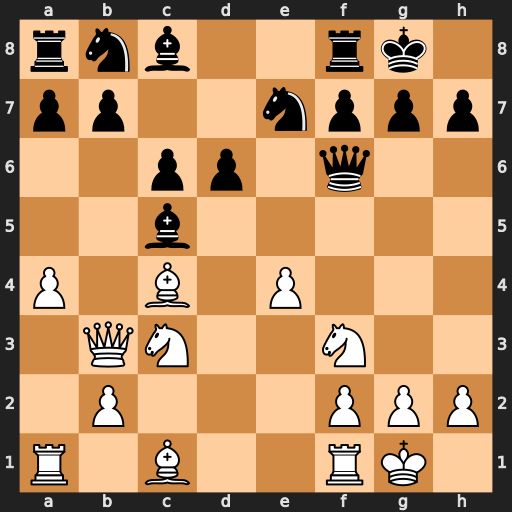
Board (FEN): rnb2rk1/pp2nppp/2pp1q2/2b5/P1B1P3/1QN2N2/1P3PPP/R1B2RK1
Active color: w
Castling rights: -
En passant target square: -
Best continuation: Bg5 Qg6 Bxe7